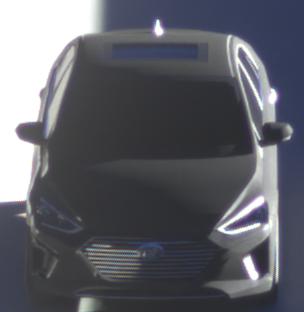
Make: Hyundai
Model: IONIQ Hybrid
Detailed model: IONIQ (AE) Hybrid
Model produced from: 2016/10
Model produced until: 2018/08
Doors: 5
Color: black
Road condition: dry road
Daytime: sunrise or sunset
Contrast: high contrast